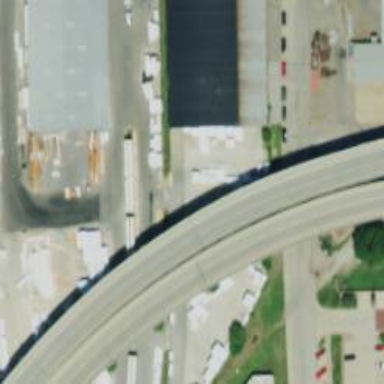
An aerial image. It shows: Viaduct bridge on trunk highway.